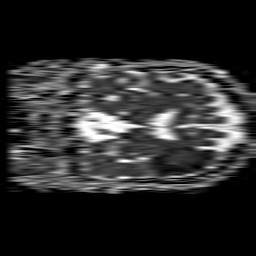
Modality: ADC
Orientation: coronal
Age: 73
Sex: female
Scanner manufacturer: philips
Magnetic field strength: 1.5 T
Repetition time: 4.6 s
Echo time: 0.09059 s